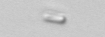
Label: Bacillariophyceae